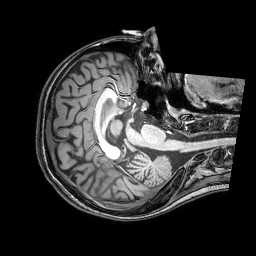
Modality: T1w
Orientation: axial
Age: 19
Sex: female